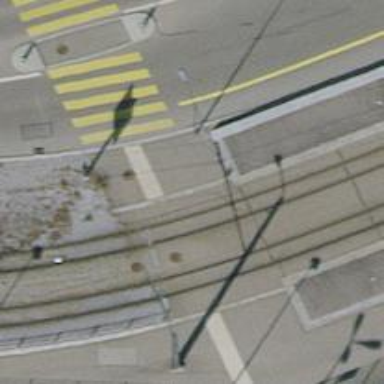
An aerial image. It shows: Asphalt footway with crossing.